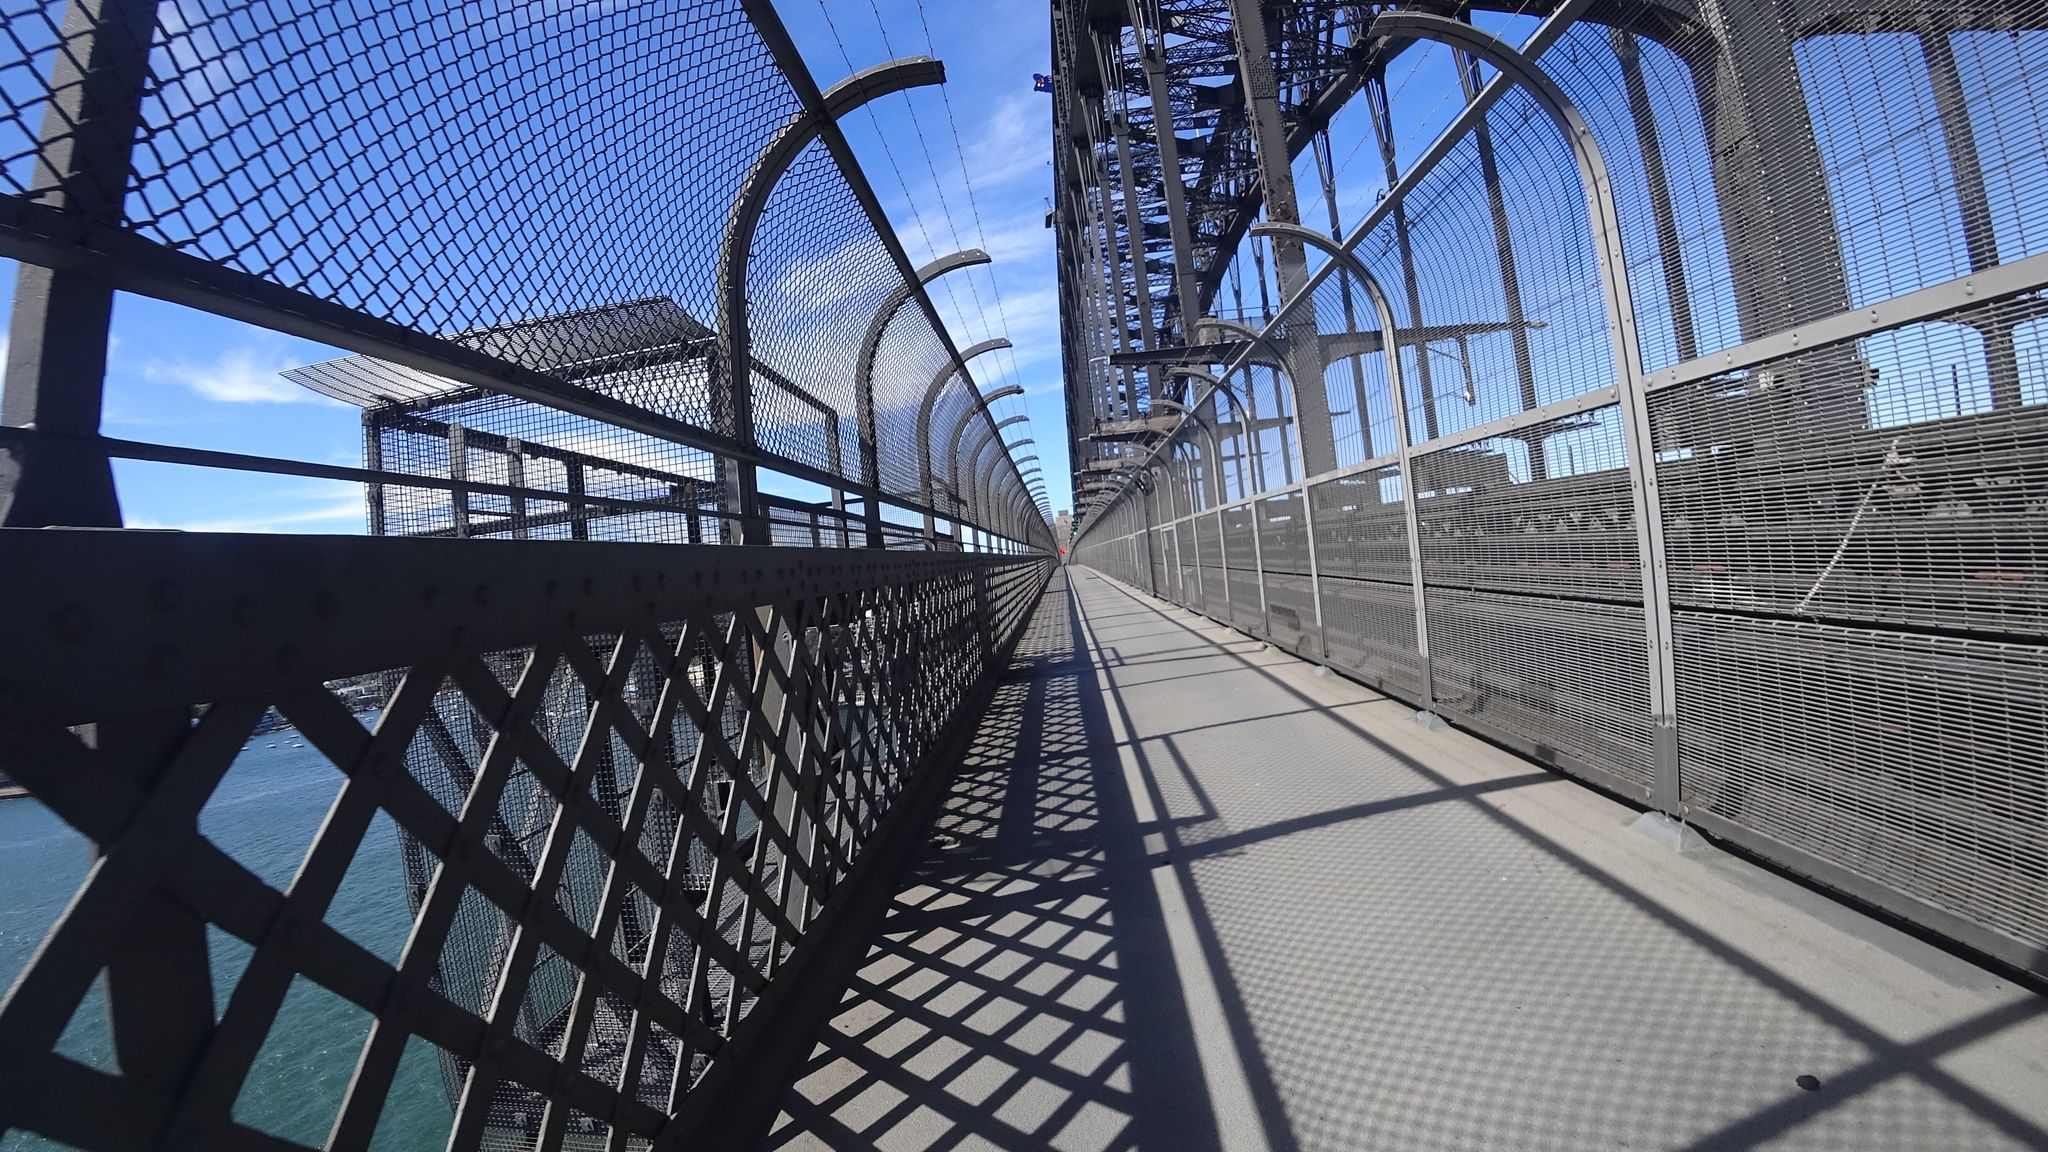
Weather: clear
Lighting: day
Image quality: good
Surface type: cycling surface
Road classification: steps, cycleway
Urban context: urban centre
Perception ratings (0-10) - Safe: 4.96, Lively: 6.28, Beautiful: 5.65, Boring: 5.82, Depressing: 3.13, Wealthy: 6.68